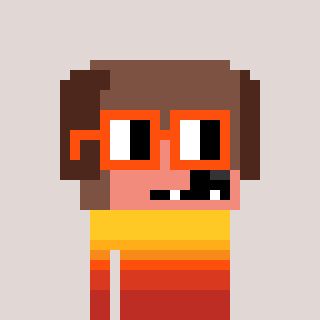
a pixel art character with square orange glasses, a dog-shaped head and a slimegreen-colored body on a warm background